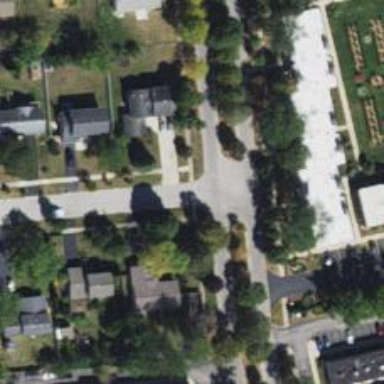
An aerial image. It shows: Residential road with asphalt surface and separate sidewalk.